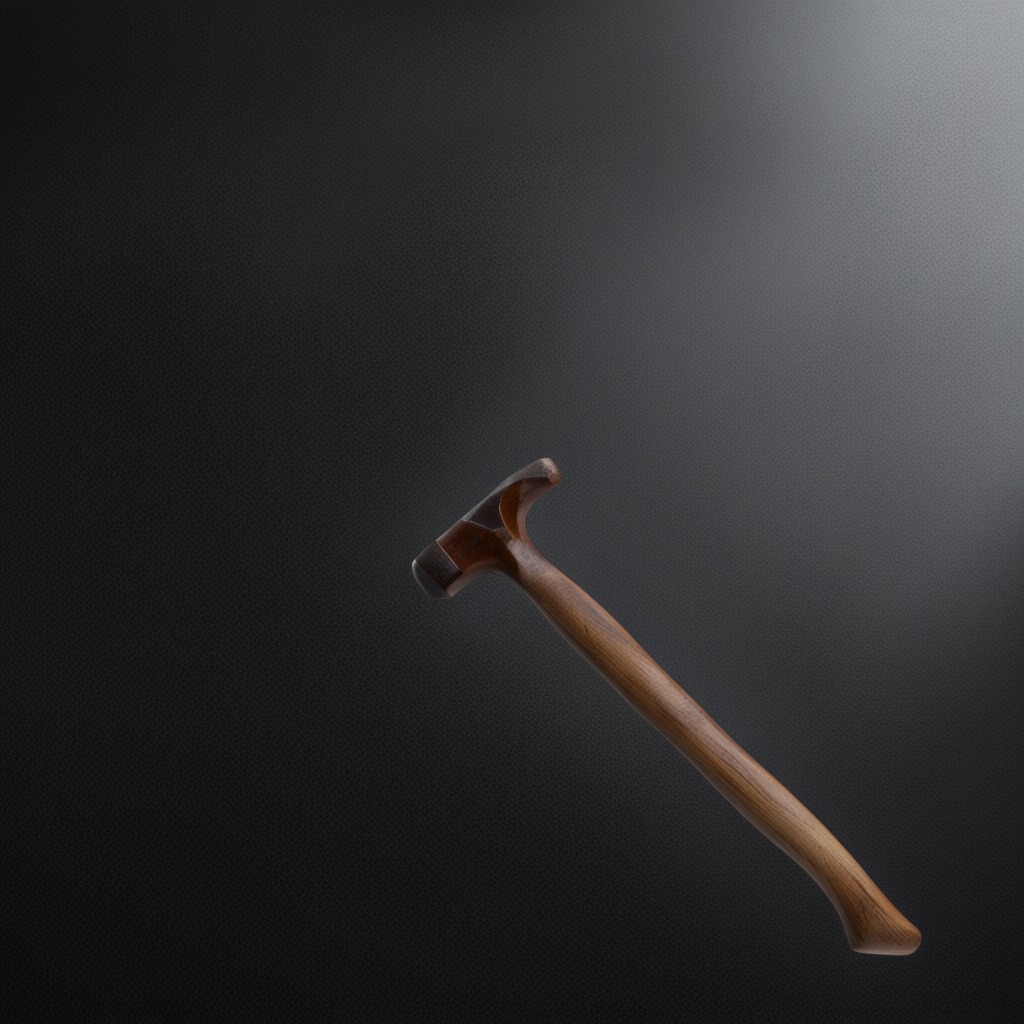
A hammer is lying on the clean granite tabletop covered with a black rubber mat inside a workshop under bright overhead lighting crisp shadows high clarity worn but beneath the mat.